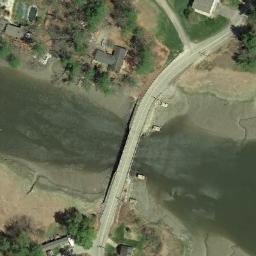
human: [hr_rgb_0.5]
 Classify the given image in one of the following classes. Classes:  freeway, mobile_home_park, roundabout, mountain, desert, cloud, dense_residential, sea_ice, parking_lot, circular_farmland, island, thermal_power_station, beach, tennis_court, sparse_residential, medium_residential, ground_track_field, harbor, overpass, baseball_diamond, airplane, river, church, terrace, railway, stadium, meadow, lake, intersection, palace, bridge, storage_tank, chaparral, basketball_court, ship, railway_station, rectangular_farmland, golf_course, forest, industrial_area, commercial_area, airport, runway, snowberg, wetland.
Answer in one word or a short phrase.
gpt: bridge